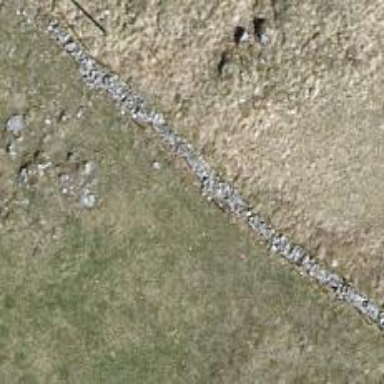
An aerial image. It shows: Wall barrier.